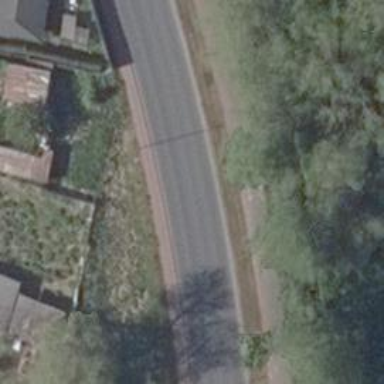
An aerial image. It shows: Secondary road with asphalt surface.